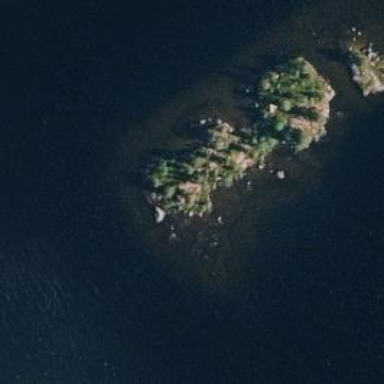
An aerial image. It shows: Islet.